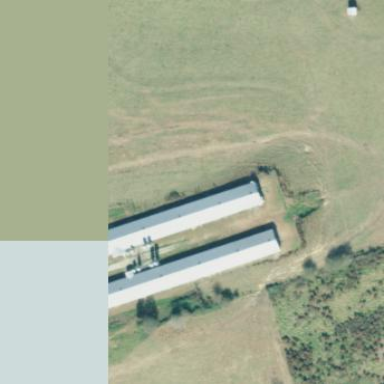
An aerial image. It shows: Farm auxiliary building.